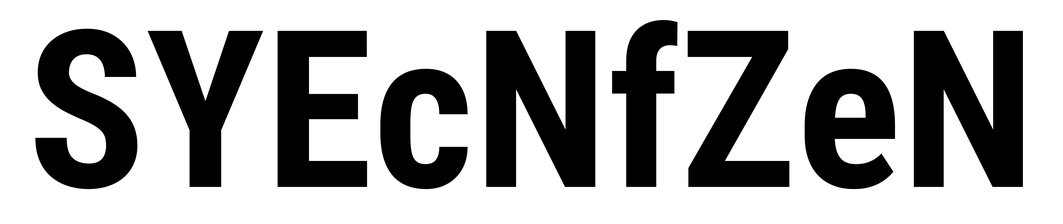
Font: Roboto_Condensed_Bold